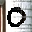
Label: 0